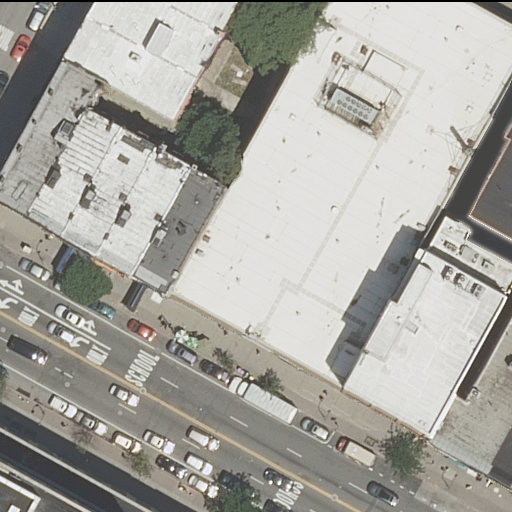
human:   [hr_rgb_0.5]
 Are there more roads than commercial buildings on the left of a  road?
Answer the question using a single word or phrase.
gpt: yes

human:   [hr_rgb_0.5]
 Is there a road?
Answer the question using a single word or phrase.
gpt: yes

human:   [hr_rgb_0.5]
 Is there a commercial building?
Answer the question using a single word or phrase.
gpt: no

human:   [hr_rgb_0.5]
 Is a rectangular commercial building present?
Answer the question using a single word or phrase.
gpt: no

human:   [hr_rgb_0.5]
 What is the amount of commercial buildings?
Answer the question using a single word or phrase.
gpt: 0

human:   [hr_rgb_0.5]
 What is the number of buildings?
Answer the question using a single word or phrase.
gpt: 11

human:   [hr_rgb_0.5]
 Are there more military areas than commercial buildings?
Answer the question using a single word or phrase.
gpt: no

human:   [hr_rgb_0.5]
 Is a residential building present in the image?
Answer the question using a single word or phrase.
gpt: yes

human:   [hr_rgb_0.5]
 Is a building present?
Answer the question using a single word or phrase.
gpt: yes

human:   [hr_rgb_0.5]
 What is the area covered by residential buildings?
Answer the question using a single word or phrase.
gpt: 5978m2

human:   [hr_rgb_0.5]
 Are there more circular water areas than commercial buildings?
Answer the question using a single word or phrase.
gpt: no

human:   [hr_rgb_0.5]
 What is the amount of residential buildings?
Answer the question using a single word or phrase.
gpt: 11

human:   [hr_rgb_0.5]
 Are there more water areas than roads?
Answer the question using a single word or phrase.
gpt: no

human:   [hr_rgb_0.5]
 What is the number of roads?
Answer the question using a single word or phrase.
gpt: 2

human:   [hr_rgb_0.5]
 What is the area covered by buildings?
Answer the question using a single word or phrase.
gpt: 5978m2

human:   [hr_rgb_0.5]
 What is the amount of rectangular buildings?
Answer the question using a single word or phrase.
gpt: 9

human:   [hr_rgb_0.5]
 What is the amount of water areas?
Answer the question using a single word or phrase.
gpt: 0

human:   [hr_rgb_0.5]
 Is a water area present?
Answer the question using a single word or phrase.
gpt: no

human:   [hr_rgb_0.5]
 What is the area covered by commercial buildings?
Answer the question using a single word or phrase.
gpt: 0m2

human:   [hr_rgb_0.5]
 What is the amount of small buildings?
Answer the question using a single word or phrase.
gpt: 2

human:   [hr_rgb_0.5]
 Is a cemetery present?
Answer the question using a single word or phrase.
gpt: no

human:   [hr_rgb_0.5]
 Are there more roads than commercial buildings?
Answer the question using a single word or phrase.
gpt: yes

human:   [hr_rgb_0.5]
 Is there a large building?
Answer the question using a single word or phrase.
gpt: yes

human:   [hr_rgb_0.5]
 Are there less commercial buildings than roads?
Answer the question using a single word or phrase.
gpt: yes

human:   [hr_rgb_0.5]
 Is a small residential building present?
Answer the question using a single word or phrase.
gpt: yes

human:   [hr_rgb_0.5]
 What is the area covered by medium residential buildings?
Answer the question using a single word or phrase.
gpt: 1036m2

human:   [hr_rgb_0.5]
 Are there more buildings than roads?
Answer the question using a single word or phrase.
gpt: yes

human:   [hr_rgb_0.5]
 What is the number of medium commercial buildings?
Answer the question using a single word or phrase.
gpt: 0

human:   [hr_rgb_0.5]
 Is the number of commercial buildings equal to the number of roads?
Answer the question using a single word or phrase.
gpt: no

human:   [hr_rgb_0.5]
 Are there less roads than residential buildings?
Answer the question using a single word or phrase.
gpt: yes

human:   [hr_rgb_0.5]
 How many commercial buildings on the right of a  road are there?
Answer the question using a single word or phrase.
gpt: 0

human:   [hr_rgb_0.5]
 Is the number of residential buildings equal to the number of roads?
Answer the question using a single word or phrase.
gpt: no

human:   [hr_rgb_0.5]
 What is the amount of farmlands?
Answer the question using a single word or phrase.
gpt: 0

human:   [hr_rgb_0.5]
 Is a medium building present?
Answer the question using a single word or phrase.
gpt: yes

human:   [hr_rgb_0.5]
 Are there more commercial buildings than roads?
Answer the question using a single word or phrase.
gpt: no

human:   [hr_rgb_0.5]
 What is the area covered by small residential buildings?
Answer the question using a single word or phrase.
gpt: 89m2

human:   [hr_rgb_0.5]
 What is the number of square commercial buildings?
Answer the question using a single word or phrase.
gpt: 0

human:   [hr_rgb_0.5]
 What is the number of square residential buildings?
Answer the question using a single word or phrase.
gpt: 0

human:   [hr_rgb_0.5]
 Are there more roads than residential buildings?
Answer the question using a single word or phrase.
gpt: no

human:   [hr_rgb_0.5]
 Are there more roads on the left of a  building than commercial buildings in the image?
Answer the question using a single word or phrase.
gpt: yes

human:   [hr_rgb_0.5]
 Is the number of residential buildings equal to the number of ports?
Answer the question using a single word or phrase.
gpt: no

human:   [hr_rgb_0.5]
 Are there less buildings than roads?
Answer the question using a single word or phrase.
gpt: no

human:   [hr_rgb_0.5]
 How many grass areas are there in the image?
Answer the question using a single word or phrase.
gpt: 0

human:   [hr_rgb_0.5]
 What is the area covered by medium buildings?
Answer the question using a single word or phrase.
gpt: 1036m2

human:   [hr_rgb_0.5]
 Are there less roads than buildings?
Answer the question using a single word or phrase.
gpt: yes

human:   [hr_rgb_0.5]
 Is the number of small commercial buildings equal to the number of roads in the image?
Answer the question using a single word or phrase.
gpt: no

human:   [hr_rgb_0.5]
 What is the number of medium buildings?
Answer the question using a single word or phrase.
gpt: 5

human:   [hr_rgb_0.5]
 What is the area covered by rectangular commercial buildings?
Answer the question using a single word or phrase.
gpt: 0m2

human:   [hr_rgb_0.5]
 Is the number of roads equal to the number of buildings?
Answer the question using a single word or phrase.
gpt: no

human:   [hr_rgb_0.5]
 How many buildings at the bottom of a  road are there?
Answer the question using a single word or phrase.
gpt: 1

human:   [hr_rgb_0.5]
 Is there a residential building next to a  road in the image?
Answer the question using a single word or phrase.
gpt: yes

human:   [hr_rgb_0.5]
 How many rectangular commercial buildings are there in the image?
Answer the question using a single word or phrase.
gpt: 0

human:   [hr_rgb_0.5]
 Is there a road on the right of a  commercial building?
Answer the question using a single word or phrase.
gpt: no

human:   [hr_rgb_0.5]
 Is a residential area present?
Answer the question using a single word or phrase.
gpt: no

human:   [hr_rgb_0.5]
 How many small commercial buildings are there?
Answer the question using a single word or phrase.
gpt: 0

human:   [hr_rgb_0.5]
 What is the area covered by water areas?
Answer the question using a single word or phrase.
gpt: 0m2

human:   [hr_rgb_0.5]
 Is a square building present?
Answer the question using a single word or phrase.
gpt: no

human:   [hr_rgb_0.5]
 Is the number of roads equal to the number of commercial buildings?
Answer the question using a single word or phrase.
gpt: no

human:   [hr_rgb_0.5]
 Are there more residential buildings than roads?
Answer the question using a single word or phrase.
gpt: yes

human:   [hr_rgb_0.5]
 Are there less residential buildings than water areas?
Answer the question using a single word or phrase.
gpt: no

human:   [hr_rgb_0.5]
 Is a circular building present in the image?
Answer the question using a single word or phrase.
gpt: no

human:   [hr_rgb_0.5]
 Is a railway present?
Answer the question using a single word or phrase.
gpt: no

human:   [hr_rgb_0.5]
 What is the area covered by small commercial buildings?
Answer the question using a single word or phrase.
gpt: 0m2

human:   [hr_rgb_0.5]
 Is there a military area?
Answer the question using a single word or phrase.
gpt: no